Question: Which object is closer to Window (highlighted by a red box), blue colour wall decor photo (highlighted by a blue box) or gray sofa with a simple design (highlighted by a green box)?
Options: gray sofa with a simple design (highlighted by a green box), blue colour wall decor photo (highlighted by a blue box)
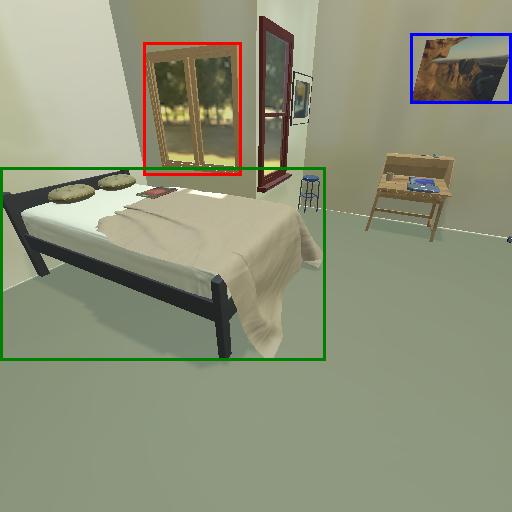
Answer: gray sofa with a simple design (highlighted by a green box)